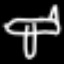
Label: airplane